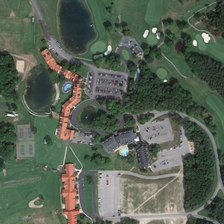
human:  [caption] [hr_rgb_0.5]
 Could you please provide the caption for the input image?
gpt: a river road passes through a dense residential area .

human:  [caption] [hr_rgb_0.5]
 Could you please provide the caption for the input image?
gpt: the pool is blue, the grass is green and the trees are dark green .

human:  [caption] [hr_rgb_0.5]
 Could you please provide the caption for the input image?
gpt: blue, red and orange buildings are on the side of the road .

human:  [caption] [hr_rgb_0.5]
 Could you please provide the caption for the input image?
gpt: two pools of plants a few houses several automobile .

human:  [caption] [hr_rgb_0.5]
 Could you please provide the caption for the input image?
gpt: blue, red and orange buildings are on the side of the road .